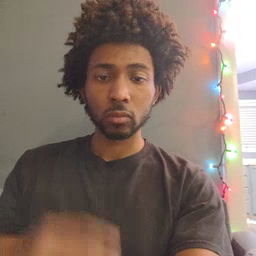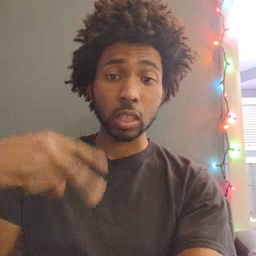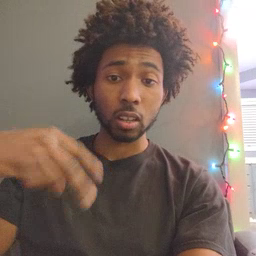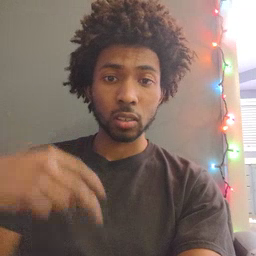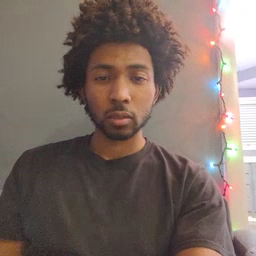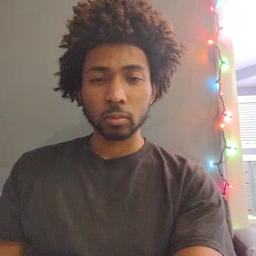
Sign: dance